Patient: sex M, age 47
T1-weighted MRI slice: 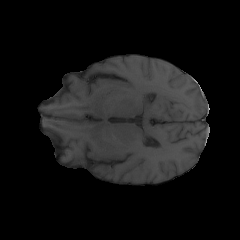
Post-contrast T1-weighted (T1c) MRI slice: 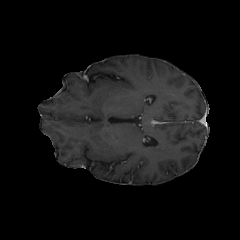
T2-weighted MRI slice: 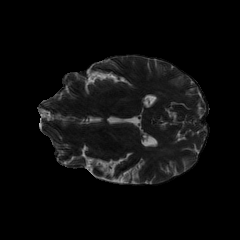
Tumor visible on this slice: no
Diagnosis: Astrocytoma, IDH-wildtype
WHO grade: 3